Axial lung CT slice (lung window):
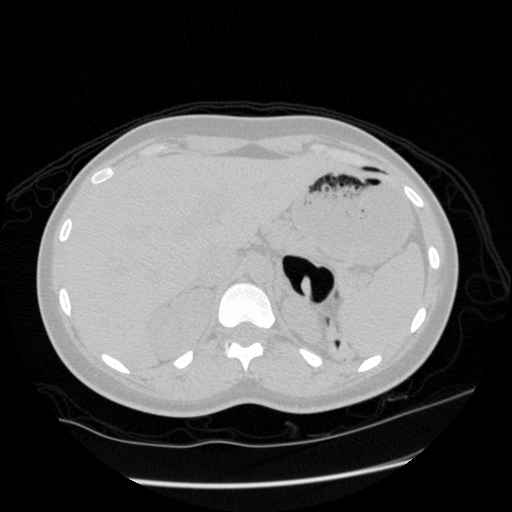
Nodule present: no